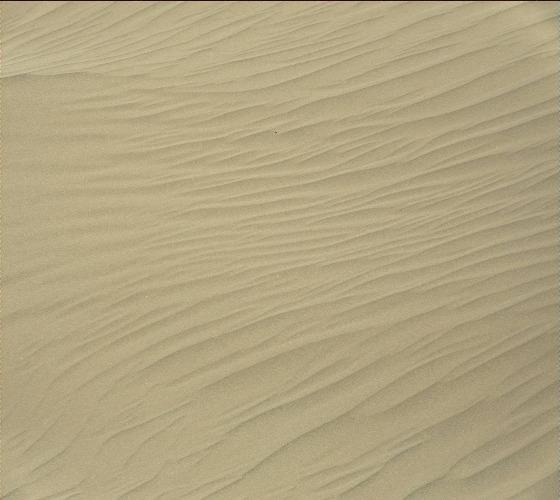
Terrain classes present: Gravel / Sand / Soil